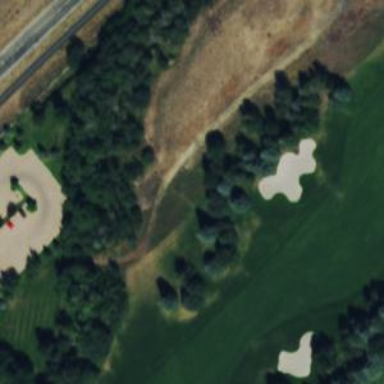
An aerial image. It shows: Rough grassy area used for golf.